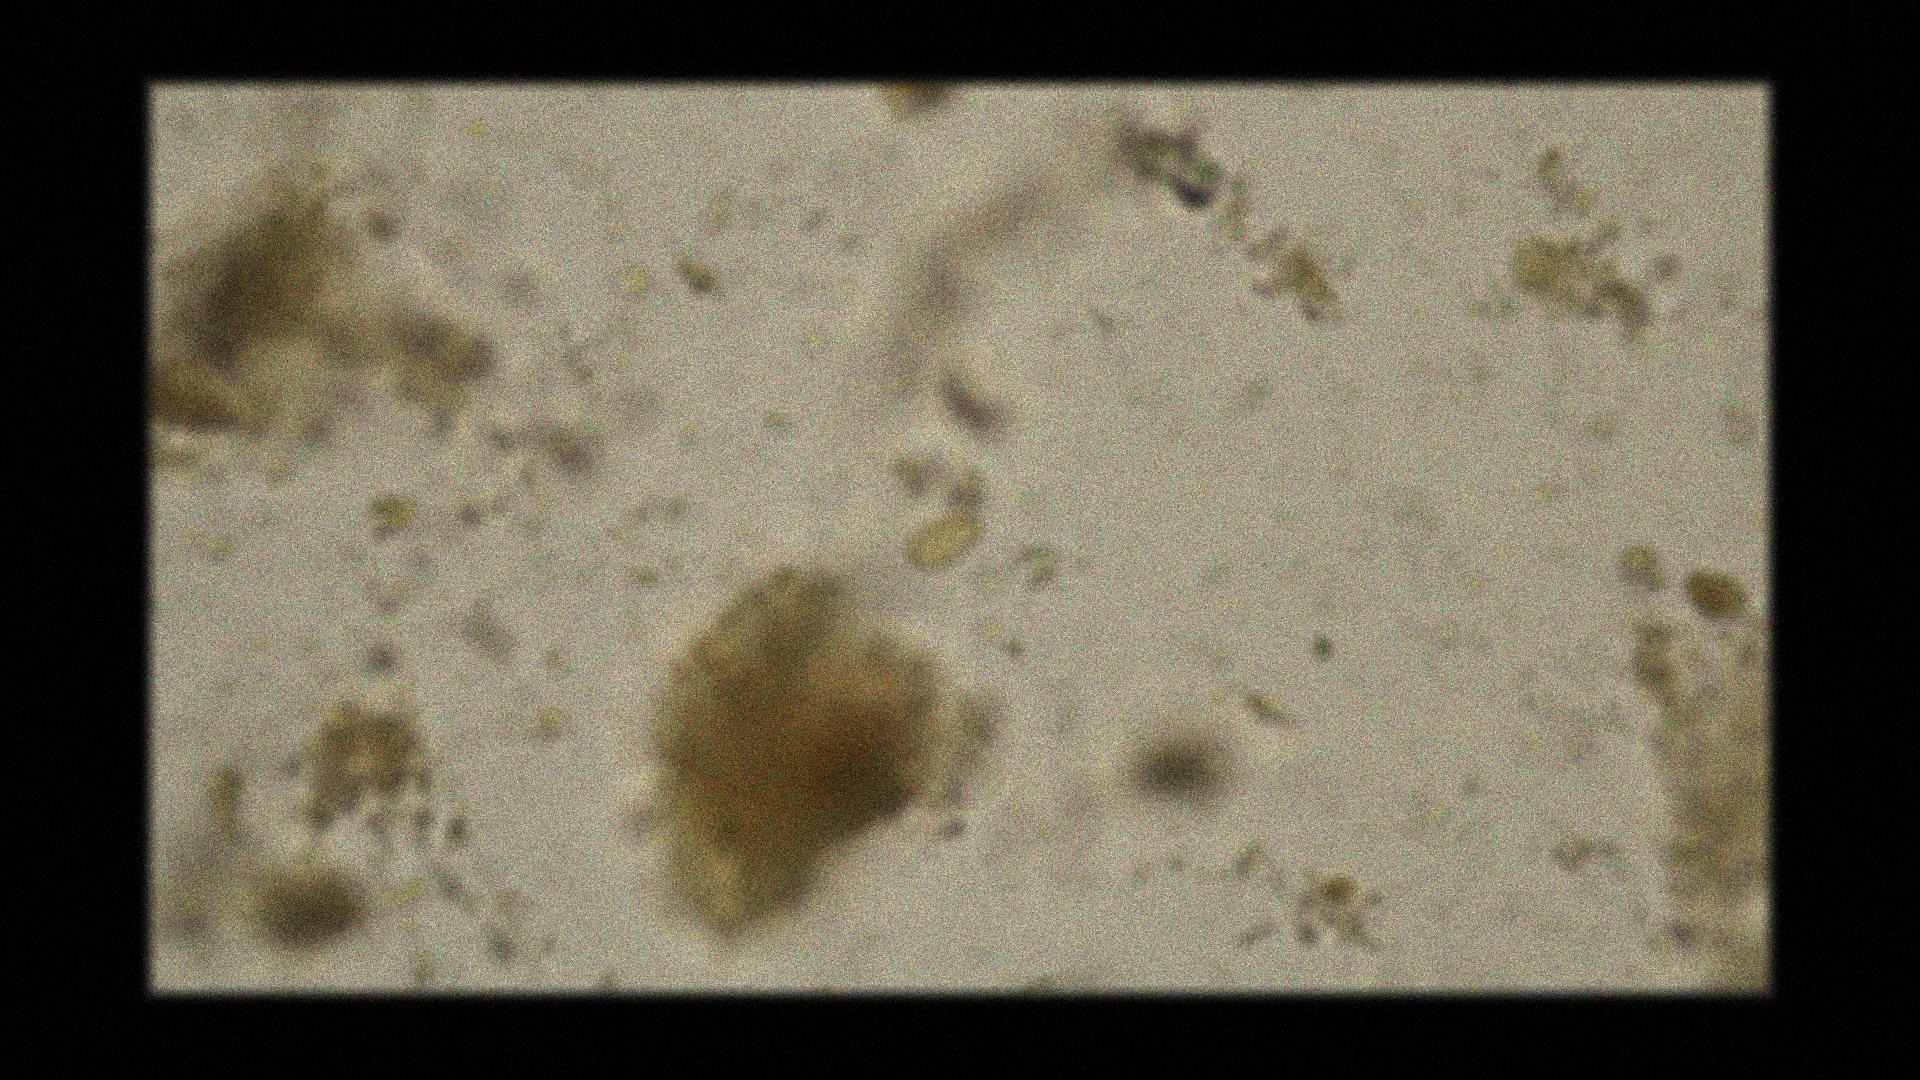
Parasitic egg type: Opisthorchis viverrine